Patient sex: F
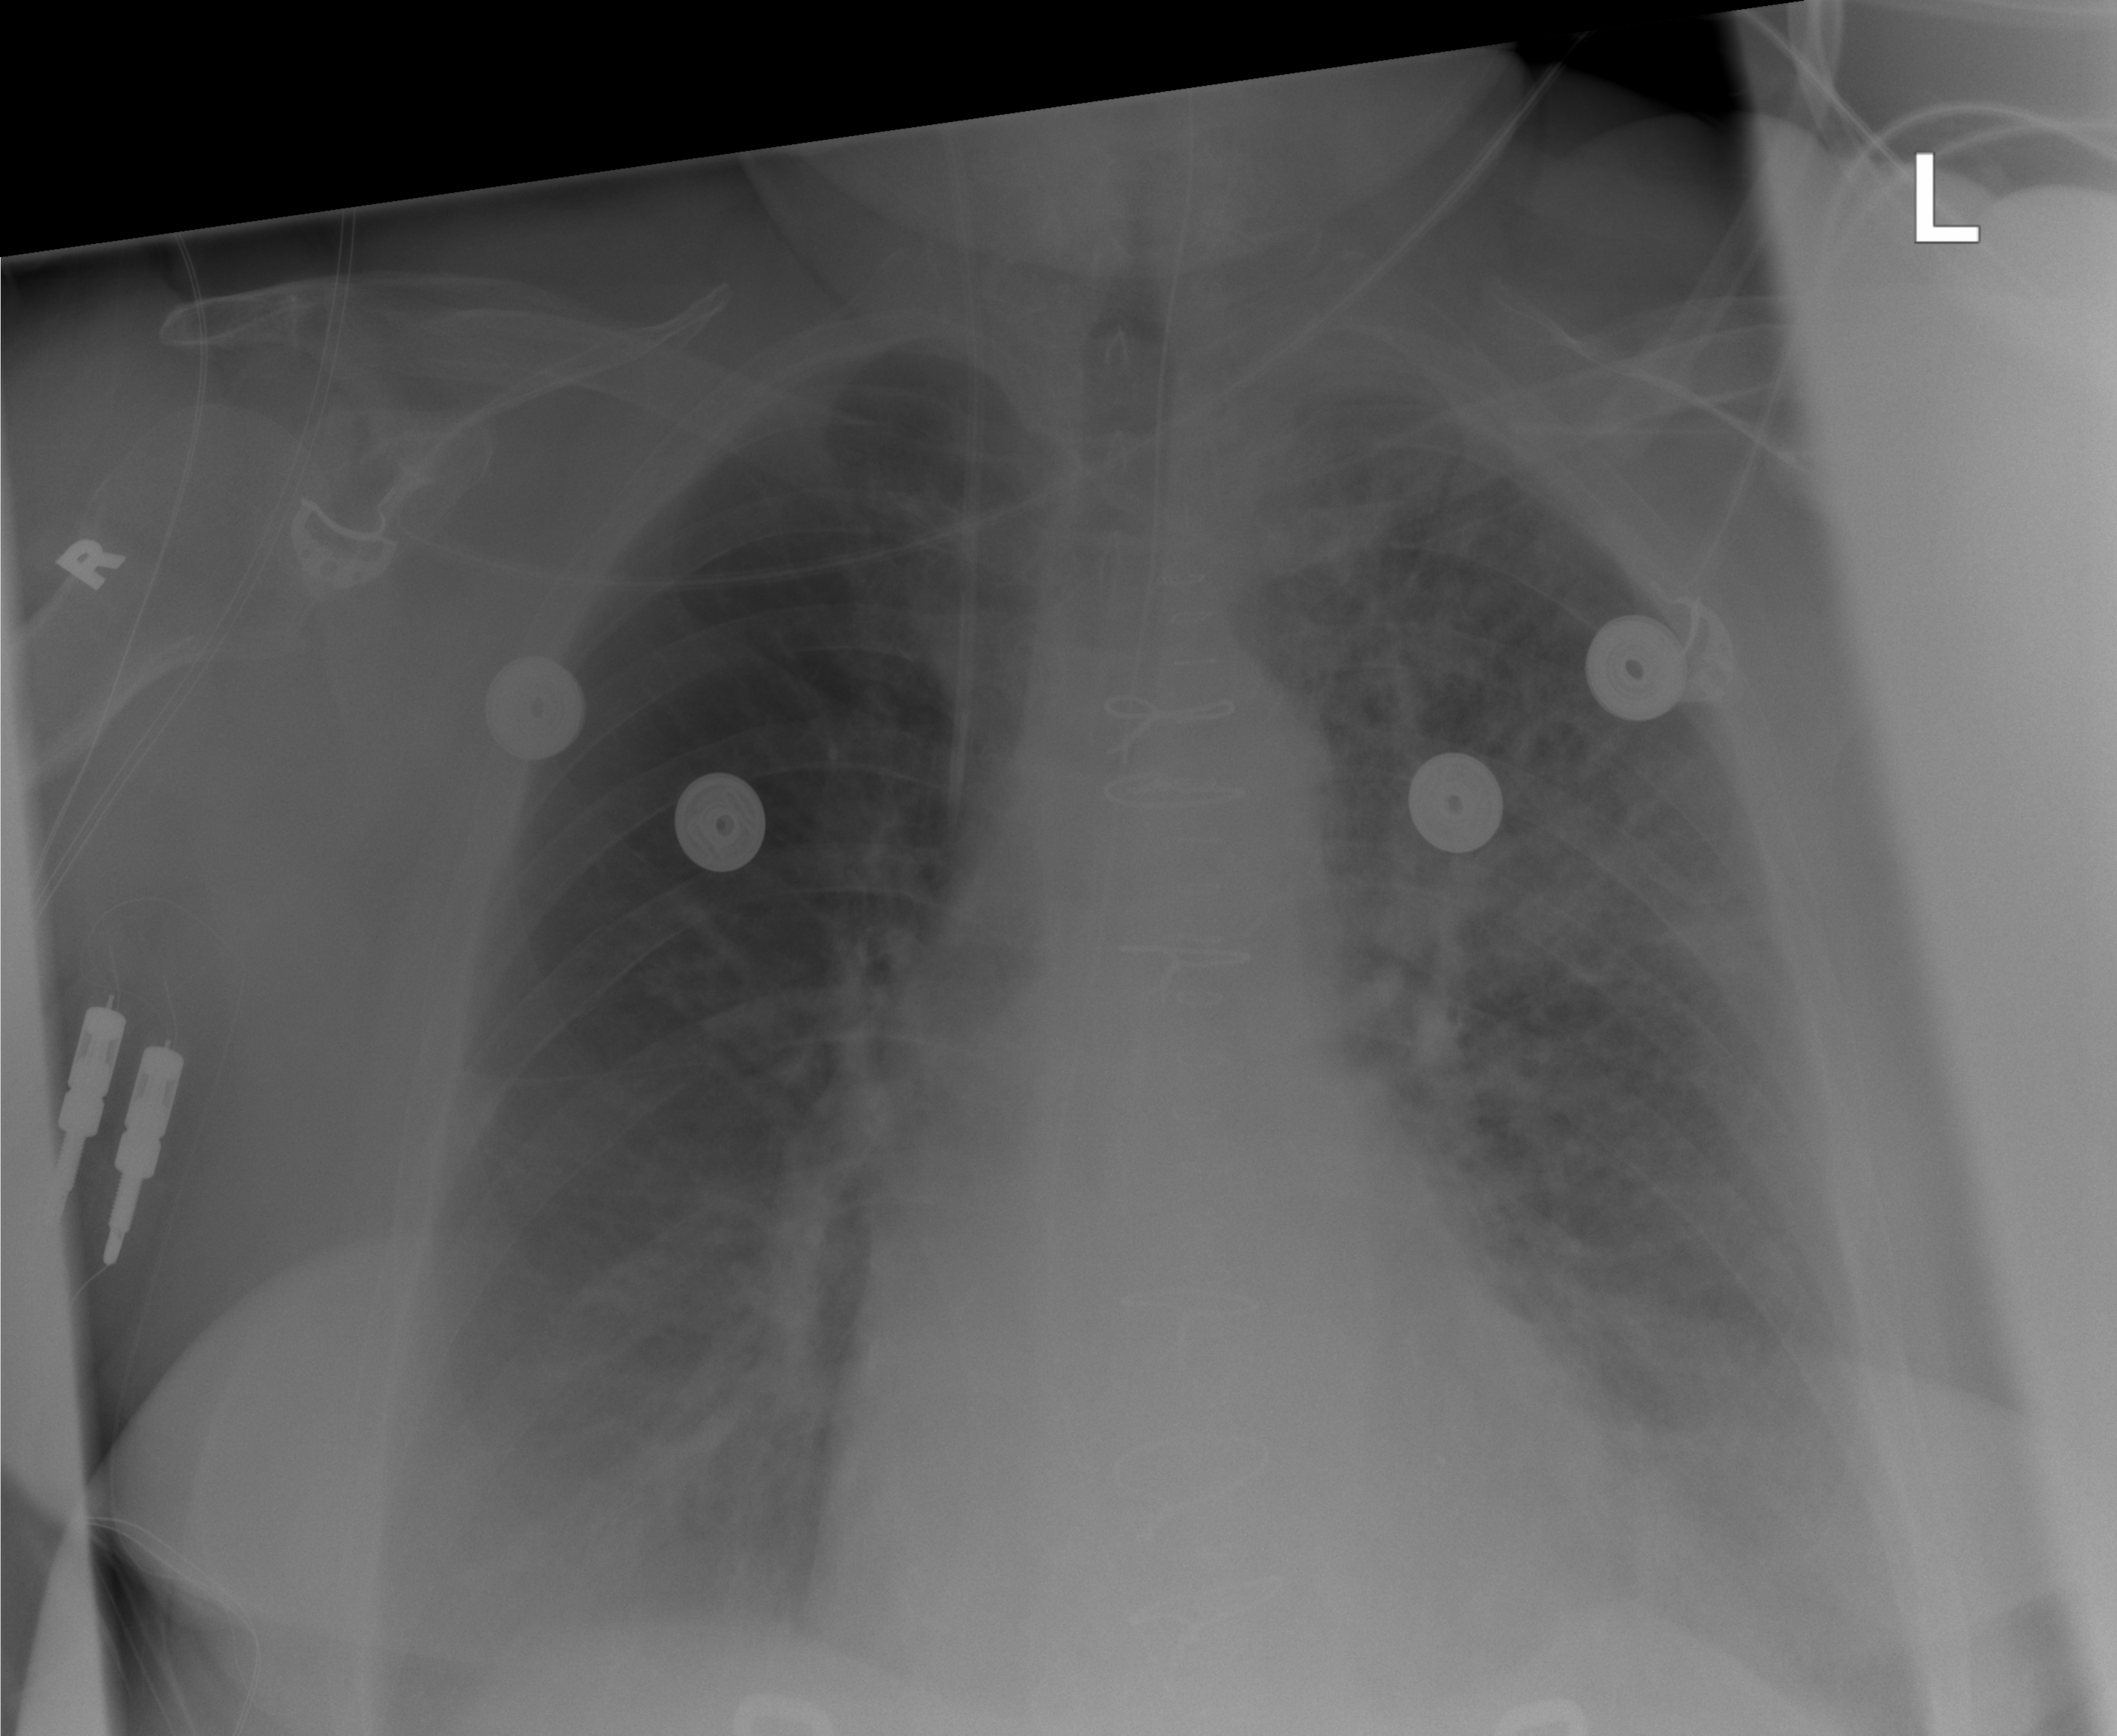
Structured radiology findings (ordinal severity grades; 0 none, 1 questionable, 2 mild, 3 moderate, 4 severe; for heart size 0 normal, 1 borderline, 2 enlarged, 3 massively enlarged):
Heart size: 0
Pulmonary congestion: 2
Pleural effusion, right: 1
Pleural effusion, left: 2
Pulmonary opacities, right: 0
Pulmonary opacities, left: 3
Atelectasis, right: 0
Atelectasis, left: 3